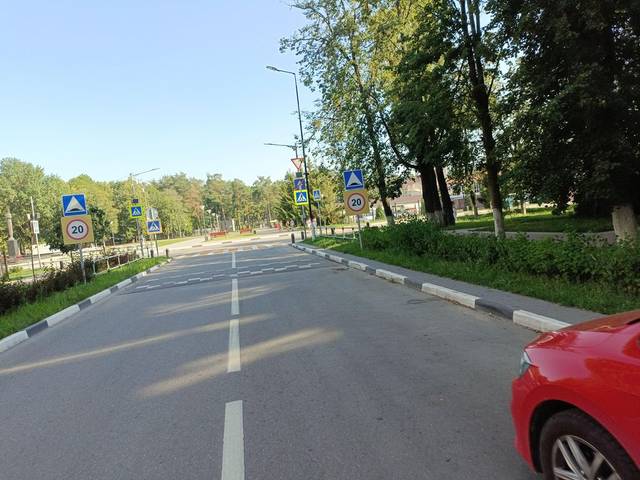
Region: Russia
Coordinates: 55.59, 38.125